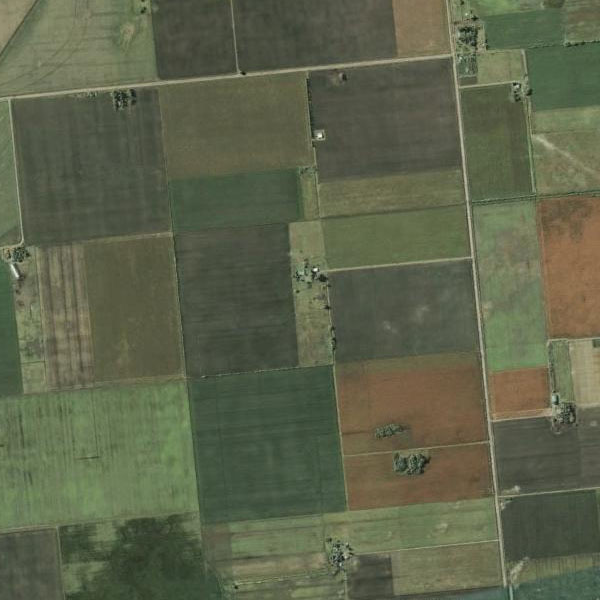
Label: Farmland